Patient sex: M
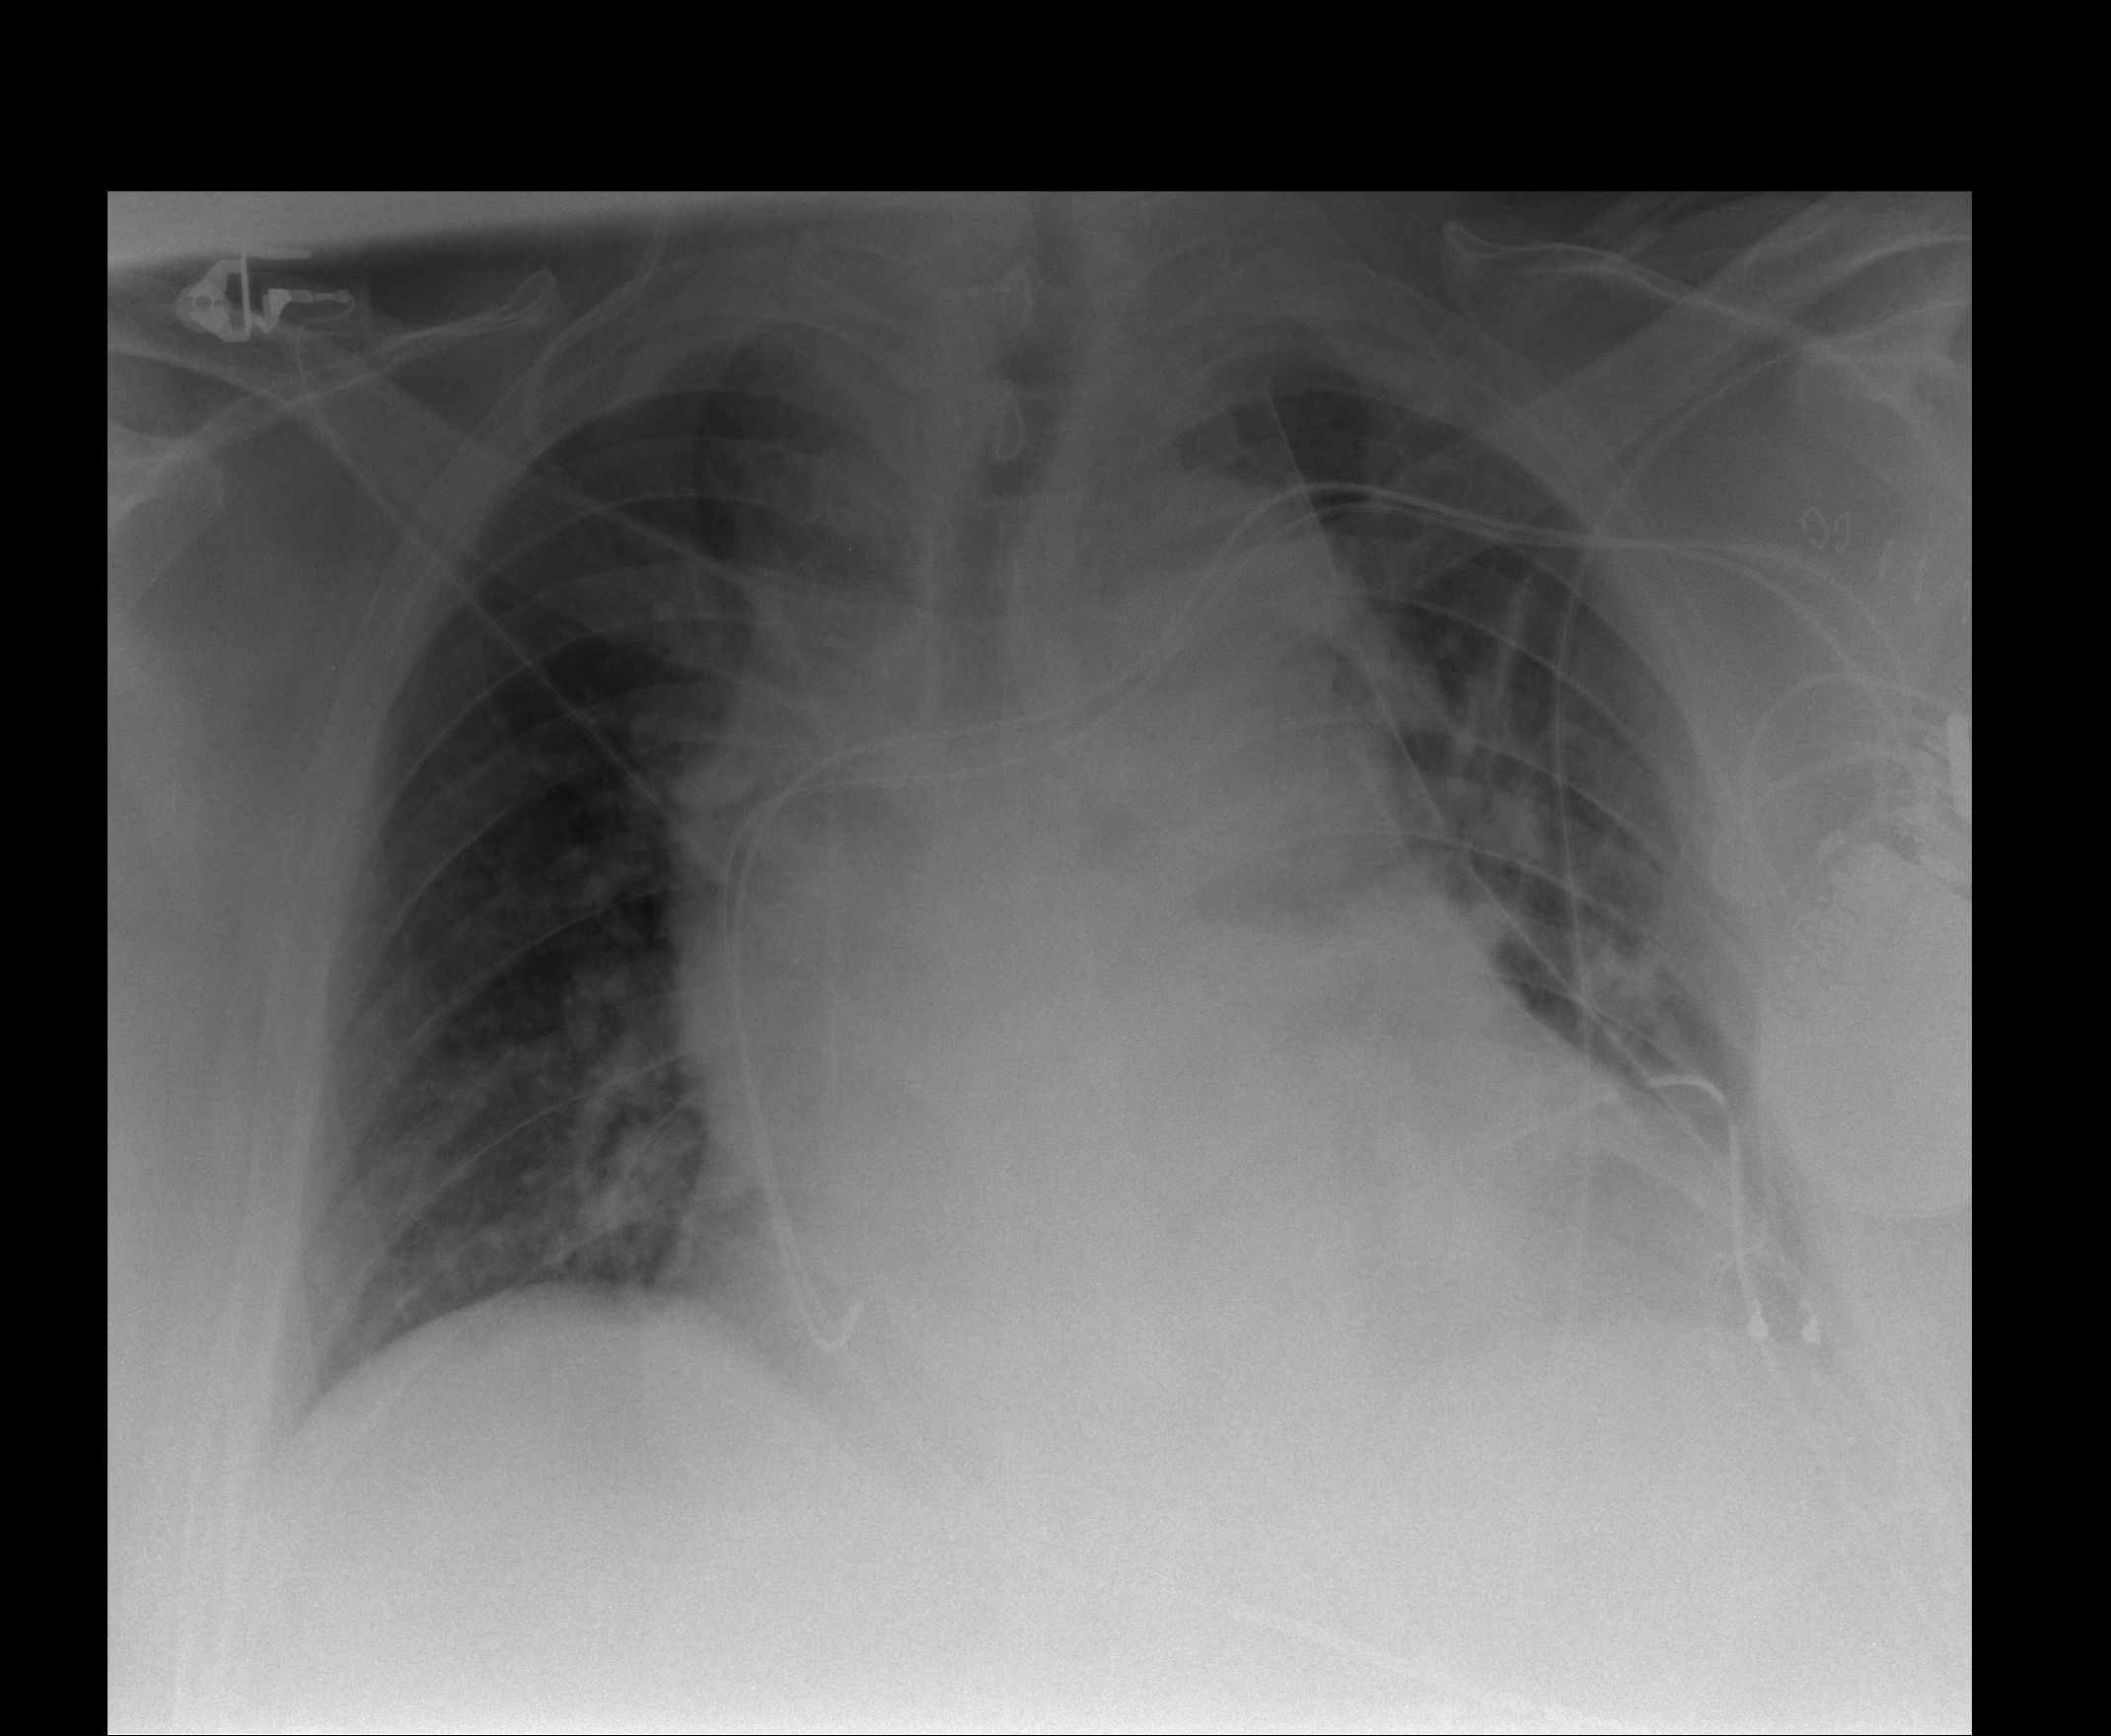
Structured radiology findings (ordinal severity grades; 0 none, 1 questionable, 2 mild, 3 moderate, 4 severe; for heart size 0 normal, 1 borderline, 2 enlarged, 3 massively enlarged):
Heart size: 3
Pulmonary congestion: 2
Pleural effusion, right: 0
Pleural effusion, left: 0
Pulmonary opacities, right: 0
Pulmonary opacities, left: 0
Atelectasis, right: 0
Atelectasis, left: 0